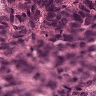
Metastatic tissue present: yes